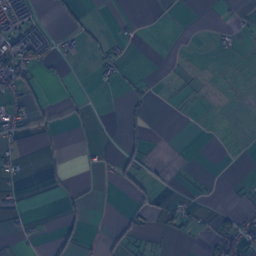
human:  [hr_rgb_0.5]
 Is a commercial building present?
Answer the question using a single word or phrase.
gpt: yes

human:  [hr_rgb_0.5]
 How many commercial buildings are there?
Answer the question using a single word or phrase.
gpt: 10

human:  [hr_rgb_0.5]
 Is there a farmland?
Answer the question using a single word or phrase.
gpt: yes

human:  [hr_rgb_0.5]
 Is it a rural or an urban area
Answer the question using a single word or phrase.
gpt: urban

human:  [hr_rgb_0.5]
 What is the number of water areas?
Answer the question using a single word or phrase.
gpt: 91

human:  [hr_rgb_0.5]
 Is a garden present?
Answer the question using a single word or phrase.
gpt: yes

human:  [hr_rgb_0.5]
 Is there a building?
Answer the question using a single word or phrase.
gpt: yes

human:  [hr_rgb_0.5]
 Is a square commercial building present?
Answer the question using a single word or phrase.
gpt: no

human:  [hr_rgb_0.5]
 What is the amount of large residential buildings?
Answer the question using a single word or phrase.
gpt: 1

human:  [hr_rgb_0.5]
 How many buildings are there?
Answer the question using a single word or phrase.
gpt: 771

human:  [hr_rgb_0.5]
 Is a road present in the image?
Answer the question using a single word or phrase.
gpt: yes

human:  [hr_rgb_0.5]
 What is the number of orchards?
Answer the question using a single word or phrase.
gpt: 33

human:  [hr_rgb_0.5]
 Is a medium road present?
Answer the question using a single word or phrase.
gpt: no

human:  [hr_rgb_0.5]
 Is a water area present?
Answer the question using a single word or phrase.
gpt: yes

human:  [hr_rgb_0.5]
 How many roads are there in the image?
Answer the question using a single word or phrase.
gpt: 208

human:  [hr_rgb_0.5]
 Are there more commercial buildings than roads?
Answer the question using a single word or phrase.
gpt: no

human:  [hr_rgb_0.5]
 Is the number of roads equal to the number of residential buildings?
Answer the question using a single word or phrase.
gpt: no

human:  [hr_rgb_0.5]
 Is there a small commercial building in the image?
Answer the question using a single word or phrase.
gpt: yes

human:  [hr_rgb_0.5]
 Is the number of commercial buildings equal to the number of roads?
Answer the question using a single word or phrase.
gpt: no

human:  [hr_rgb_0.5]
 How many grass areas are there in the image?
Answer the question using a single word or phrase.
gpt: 173

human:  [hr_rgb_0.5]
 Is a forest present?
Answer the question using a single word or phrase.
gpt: yes

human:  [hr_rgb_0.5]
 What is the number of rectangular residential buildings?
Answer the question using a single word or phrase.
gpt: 470

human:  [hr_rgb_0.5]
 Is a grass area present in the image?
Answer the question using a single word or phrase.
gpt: yes

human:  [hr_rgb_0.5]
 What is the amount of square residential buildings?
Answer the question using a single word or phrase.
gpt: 0

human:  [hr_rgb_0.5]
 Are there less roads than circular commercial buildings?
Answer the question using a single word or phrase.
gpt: no

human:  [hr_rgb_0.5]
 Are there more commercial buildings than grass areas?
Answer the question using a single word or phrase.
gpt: no

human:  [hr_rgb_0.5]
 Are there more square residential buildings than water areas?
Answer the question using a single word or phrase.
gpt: no

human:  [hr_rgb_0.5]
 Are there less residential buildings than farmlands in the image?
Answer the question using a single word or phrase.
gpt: no

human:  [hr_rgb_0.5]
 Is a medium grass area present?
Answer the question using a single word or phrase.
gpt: yes

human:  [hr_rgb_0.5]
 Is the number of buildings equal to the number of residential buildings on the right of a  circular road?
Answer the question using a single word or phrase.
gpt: no

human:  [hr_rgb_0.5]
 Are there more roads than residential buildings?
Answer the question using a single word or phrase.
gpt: no

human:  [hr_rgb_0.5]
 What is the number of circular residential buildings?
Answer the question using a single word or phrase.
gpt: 0

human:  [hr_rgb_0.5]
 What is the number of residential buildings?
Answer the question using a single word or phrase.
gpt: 748

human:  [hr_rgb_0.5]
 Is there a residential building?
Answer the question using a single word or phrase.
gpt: yes

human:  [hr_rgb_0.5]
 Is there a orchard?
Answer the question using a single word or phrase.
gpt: yes

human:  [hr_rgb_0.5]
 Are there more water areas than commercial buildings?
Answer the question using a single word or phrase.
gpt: yes

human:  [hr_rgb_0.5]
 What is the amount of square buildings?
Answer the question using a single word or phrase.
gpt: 0

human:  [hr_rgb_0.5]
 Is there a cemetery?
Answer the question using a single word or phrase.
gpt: yes

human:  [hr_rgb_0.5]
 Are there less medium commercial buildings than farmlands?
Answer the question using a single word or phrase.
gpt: yes

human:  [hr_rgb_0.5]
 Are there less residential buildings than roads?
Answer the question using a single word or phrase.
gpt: no

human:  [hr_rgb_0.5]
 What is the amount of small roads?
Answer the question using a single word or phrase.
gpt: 208

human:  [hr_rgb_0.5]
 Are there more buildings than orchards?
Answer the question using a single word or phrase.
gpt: yes

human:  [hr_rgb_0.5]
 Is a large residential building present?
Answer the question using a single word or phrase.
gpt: yes

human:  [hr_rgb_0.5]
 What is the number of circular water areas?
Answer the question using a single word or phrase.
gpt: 14

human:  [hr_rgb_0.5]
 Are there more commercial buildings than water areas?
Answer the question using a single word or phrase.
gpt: no

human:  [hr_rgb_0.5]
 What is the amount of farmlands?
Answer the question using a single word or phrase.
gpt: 57

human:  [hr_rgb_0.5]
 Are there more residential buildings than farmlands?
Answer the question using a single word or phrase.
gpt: yes

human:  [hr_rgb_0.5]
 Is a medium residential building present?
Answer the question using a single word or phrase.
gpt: yes

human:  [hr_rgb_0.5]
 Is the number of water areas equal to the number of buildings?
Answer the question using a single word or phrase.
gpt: no

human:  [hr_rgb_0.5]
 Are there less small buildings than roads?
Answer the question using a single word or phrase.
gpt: no

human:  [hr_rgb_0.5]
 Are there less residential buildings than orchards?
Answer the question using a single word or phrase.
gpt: no

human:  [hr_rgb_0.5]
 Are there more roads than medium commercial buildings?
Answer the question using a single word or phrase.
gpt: yes

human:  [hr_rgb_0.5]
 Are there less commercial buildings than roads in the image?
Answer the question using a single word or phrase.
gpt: yes

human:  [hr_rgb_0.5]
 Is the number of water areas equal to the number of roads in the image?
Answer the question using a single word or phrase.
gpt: no

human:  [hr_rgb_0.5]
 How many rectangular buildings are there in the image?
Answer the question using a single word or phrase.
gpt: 481

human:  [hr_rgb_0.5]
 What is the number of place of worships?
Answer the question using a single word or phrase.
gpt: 2

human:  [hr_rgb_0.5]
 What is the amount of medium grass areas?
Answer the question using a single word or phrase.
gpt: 31

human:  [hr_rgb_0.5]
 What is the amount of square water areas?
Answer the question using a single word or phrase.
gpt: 14

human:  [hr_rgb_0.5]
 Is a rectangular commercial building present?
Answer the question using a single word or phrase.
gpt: yes

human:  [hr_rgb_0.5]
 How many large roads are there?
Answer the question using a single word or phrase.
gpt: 0

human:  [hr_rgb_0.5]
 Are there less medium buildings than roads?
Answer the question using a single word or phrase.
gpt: yes

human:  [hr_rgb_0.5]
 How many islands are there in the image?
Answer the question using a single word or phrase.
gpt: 1

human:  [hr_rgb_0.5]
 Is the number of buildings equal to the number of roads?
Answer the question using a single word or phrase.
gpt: no

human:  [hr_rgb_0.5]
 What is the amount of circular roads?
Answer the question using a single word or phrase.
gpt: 0